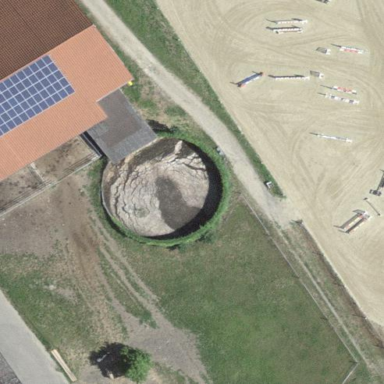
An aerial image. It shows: Storage tank with man-made structure.